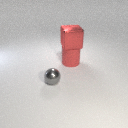
large red rubber cylinder to the right of small gray metal sphere